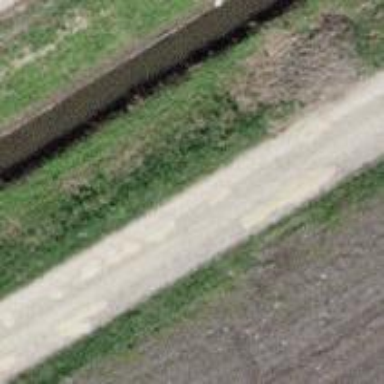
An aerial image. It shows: Track with grade2 tracktype.